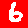
Digit: 6